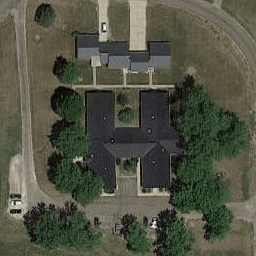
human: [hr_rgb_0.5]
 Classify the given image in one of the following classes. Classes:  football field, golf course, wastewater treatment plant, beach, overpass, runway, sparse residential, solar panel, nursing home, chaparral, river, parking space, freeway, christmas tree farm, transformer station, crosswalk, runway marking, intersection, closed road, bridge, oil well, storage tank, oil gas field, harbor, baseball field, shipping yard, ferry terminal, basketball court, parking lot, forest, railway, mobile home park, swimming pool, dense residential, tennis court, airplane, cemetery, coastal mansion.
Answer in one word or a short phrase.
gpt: nursing home